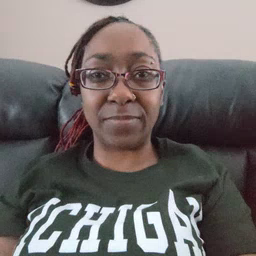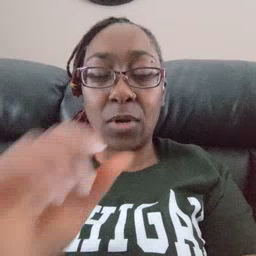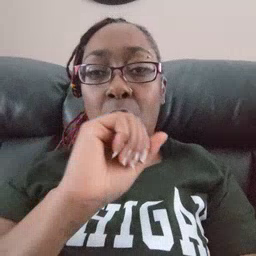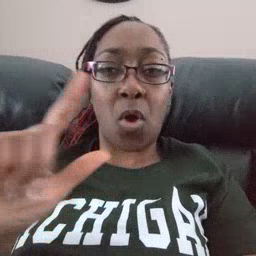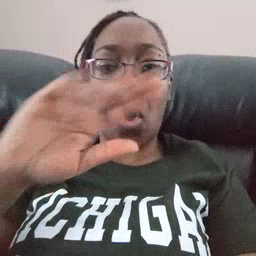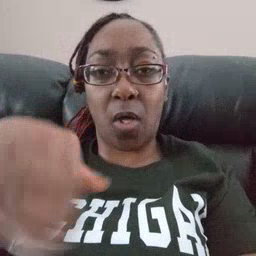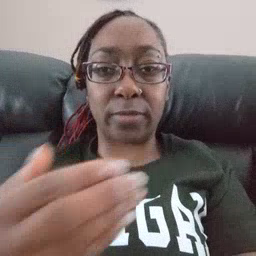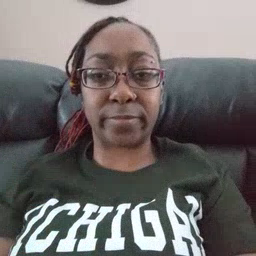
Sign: all